Question: I have been at this for the past two hours and have tried many different ways in regards to subquery and joins. Here's the exact question "Get the name and city of customers who live in the city where the least number of products are made"
Here is a snapshot of the database tables

I know how to get the min
'''
select min(quantity)
from products
'''
but this returns just the min without the city attached to it so I can't search for the city in the customers table.
I have also tried group by and found it gave me 3 min's (one for each group of cities) which i believe may help me
'''
select city,min(quantity)
from products
group by city
'''
Putting everything together I got something that looks like
'''
SELECT
c.name,c.city
FROM
customers c
INNER JOIN
(
SELECT
city,
MIN(quantity) AS min_quantity
FROM
products
GROUP BY
city
) AS SQ ON
SQ.city = c.city
'''
But this returns multiple customers, which isn't correct. I assume by looking at the database the city when the lowest number of products seems to be Newark and there are no customers who reside in Newark so I assume again this query would result in 0 hits.Thank you for your time.
Example
Here is an example "Get the pids of products ordered through any agent who makes at least one order for a customer in Kyoto"
and the answer I provided is
'''
select pid
from orders
inner join agents
on orders.aid = agents.aid
inner join customers
on customers.cid = orders.cid
where customers.city = 'Kyoto'
'''
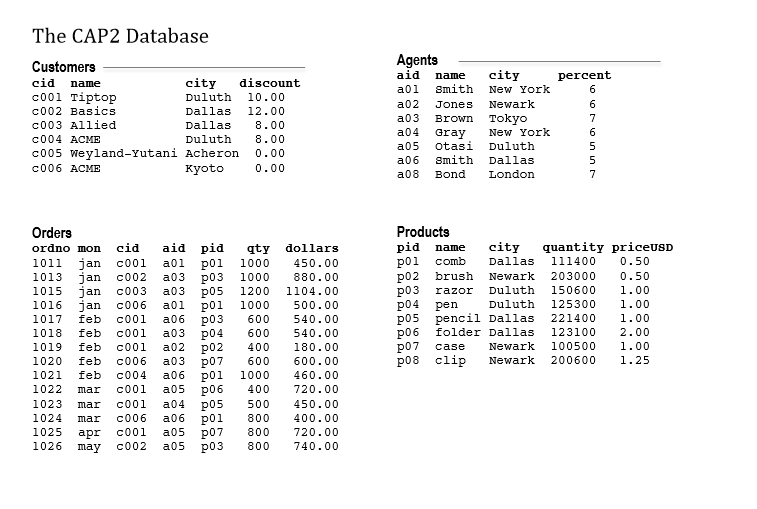
Answer: I have just figured out my own answer. I guess taking a break and coming back to it was all I needed. For future readers this answer will use a subquery to help you get the min of a column and compare a different column (of that same row) to a different tables column.
This example is getting the city where the least number of products are made (quantity column) in the products table and comparing that city to the cities to the city column in the customers table, then printing the names and the city of those customers. (to help clarify, use the link in the original question to look at the structure of the database I am talking about) First step is to sum all the products to their respective cities, and then take the min of that, and then find the customers in that city.Here was my solution
'''
with citySum as(
select city,sum(quantity) as sum
from products
group by city)
select name,city
from customers
where city
in
(select city
from citySum
where sum =(
select min(sum)
from citySum))
'''
Here is another solution I have found today that works as well using only Sub queries
'''
select c.name,c.city
from customers c
where c.city
in
(select city
from
(select p.city,sum(p.quantity) as lowestSum
from products p
group by p.city) summedCityQuantities
order by lowestsum asc
limit 1)
'''